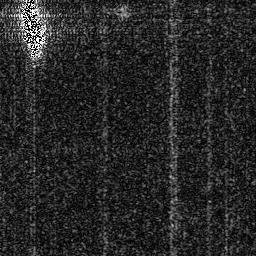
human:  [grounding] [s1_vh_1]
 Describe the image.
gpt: In the satellite image, there is  <ref>1 medium ship </ref> <box>[[6, 0, 16, 18, 0]]</box> located at top left.